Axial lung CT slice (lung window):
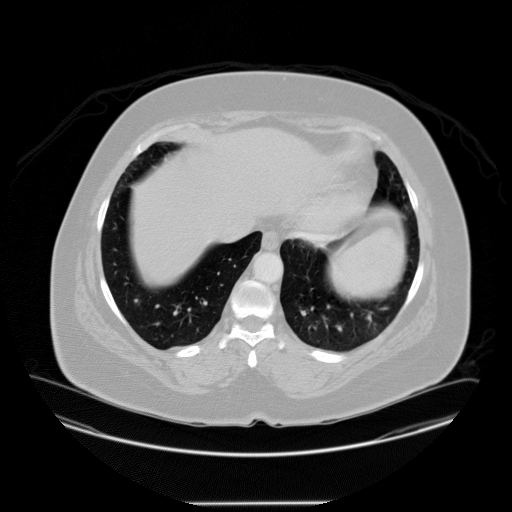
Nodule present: no